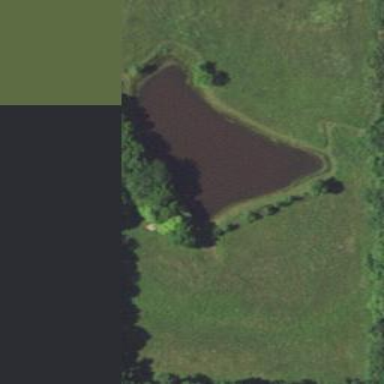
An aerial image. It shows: Serene pond surrounded by nature.